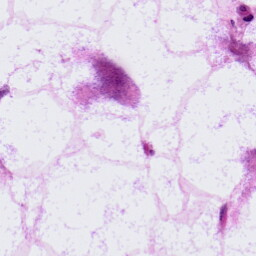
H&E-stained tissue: LymphNode